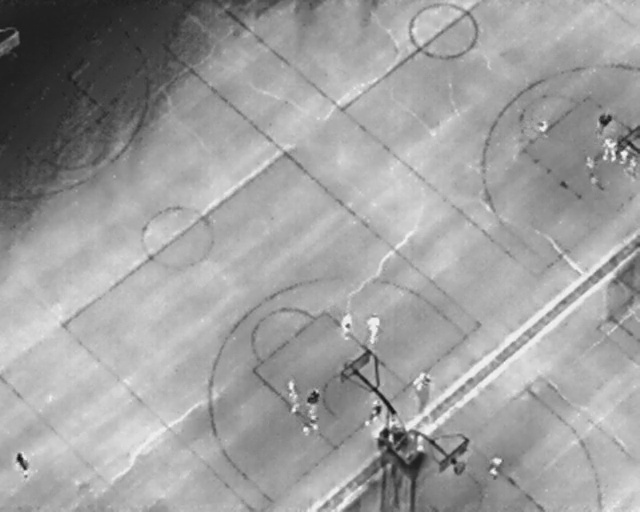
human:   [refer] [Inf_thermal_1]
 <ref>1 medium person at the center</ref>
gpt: <box>[[51, 62, 56, 64, 2]]</box>

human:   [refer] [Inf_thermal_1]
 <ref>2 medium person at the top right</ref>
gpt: <box>[[83, 23, 86, 26, 2], [95, 29, 99, 30, 2]]</box>

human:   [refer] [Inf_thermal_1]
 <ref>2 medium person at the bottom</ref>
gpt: <box>[[44, 77, 47, 79, 2], [46, 76, 50, 79, 2]]</box>

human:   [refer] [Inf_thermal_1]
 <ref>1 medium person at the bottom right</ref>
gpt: <box>[[75, 90, 79, 92, 2]]</box>

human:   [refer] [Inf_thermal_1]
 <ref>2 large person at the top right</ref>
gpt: <box>[[92, 22, 96, 25, 11], [93, 27, 97, 30, 2]]</box>

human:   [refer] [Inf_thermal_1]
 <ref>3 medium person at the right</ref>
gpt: <box>[[90, 30, 92, 33, 2], [93, 33, 94, 38, 48], [96, 31, 100, 33, 2]]</box>

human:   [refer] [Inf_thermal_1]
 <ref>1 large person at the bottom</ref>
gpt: <box>[[63, 73, 68, 76, 2]]</box>